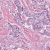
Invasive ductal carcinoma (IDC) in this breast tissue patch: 1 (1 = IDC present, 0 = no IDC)